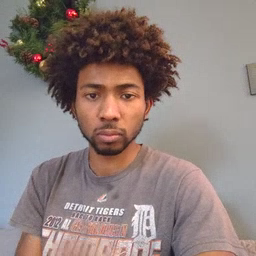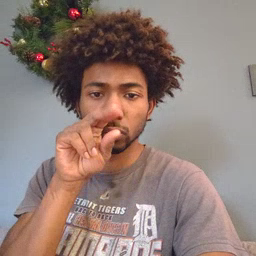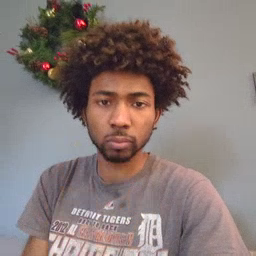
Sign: duck